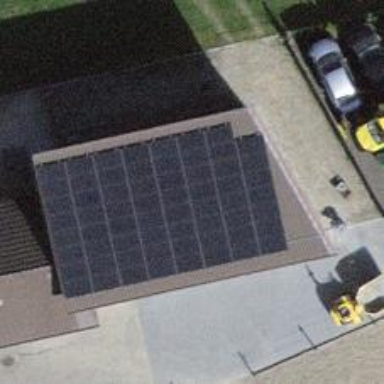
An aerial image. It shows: Solar photovoltaic panel generator.